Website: home-depot
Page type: customer-info-address
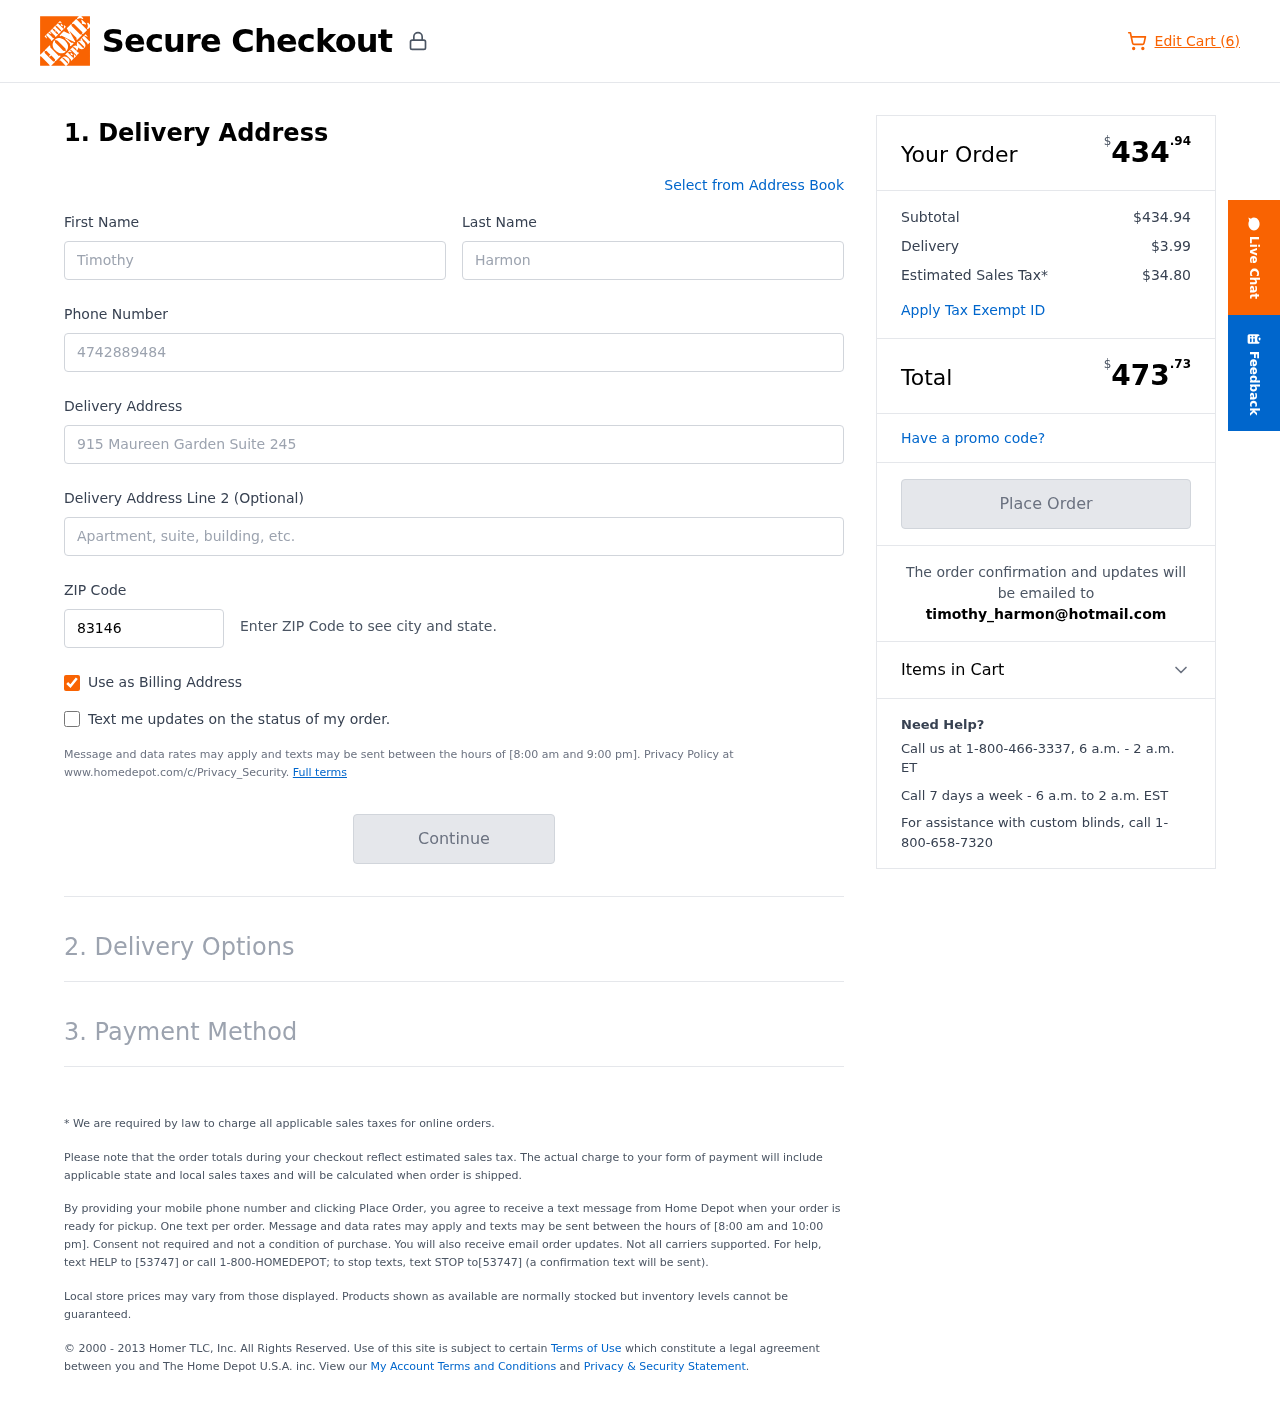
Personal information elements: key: PII_EMAIL
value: timothy_harmon@hotmail.com
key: PII_FIRSTNAME
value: Timothy
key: PII_LASTNAME
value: Harmon
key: PII_PHONE
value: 4742889484
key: PII_POSTCODE
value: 83146
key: PII_STREET
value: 915 Maureen Garden Suite 245
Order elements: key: ORDER_NUM_ITEMS
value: Edit Cart (6)
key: ORDER_SUBTOTAL_HEADER
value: $434.94
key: ORDER_SUBTOTAL
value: $434.94
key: ORDER_SHIPPING_COST
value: $3.99
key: ORDER_TAX
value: $34.80
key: ORDER_TOTAL2
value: $473.73